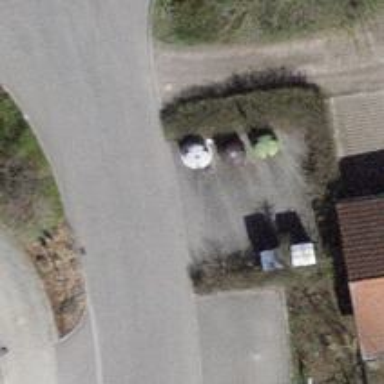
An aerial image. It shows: Recycling container for recycling.